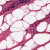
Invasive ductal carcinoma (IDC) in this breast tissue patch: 0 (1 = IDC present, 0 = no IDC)